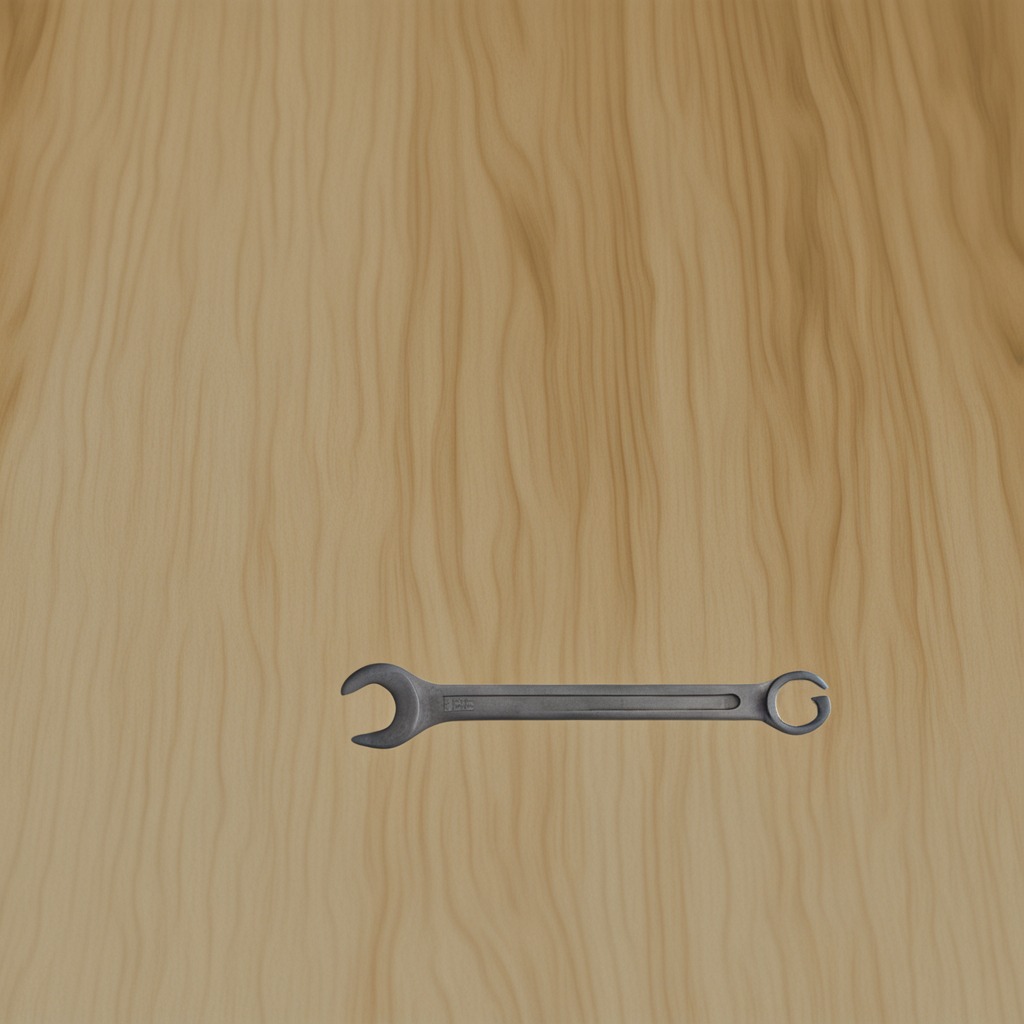
An wrench is lying on a plywood surface in a paint workshop lit by afternoon window light.